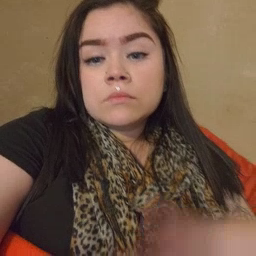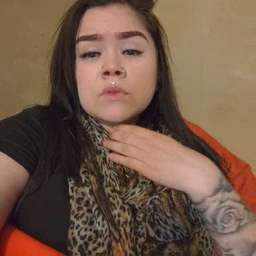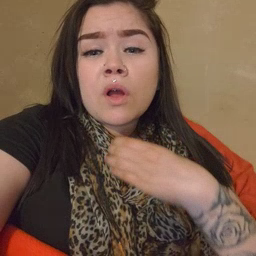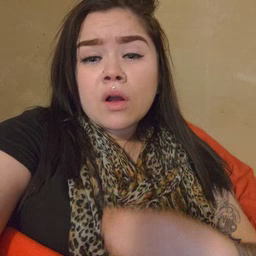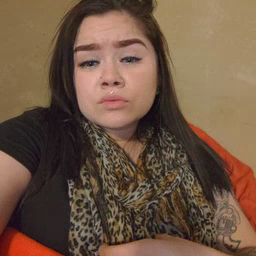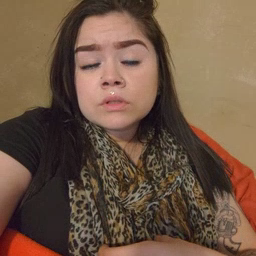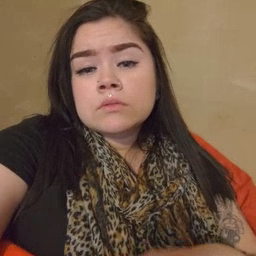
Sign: hungry